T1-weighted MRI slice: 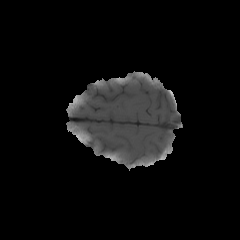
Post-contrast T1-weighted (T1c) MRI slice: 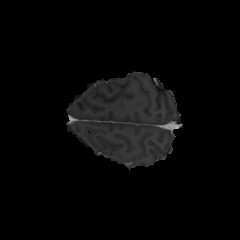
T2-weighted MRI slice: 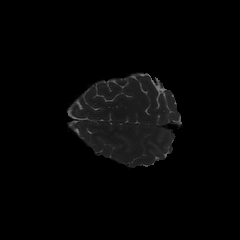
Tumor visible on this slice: no